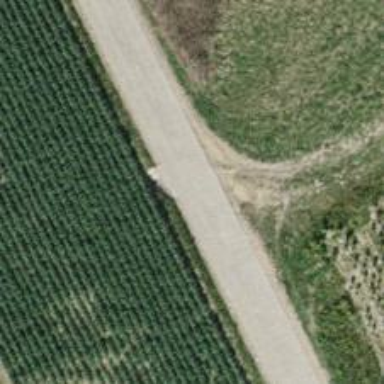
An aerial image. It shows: Well-maintained track road with grade 1 tracktype.